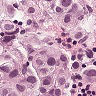
Metastatic tissue present: yes